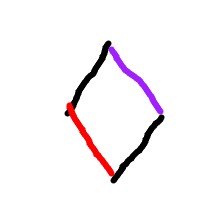
Shape: rhombus